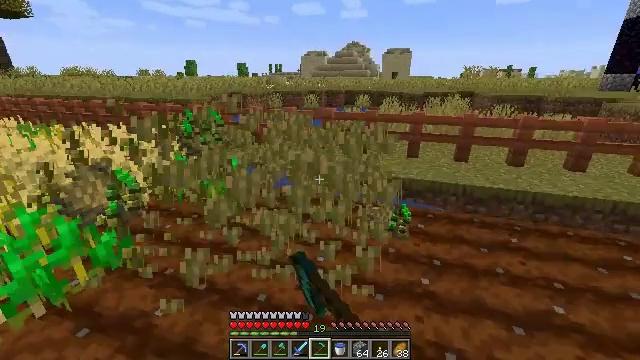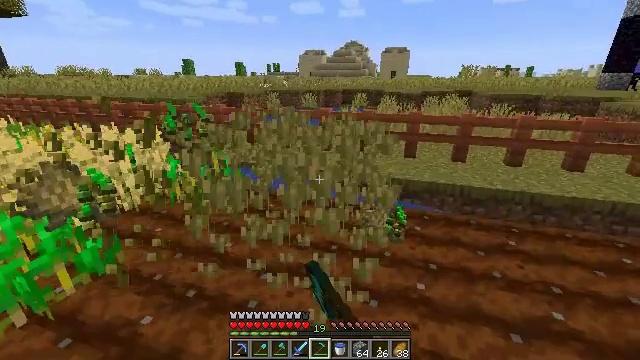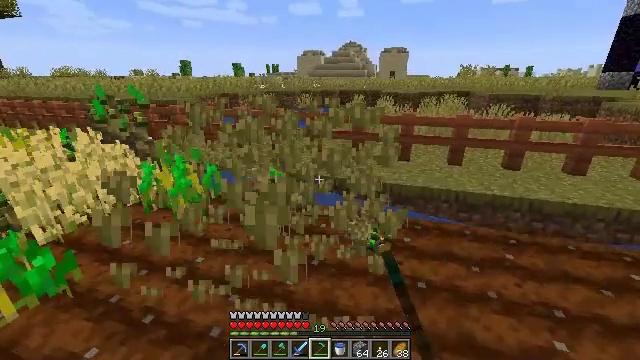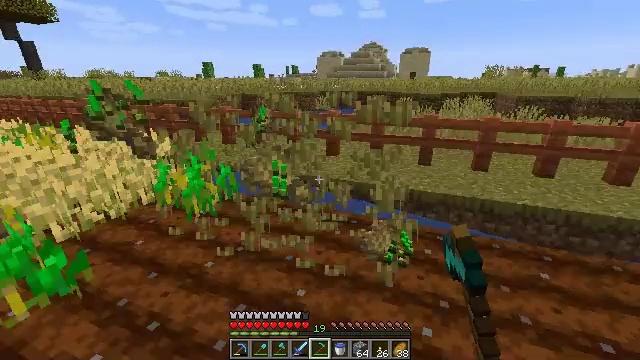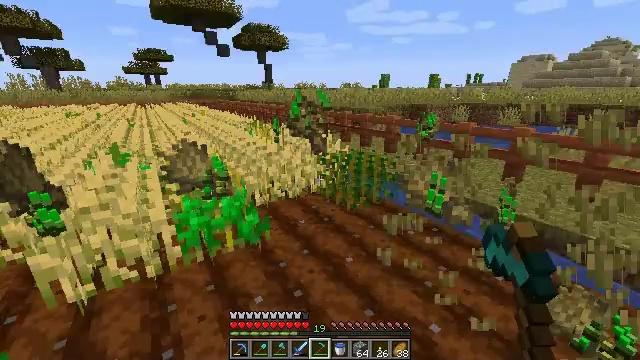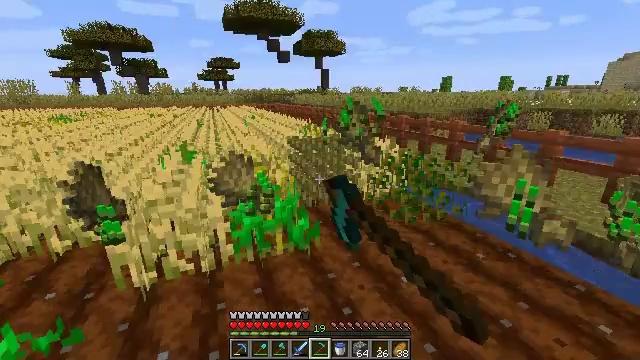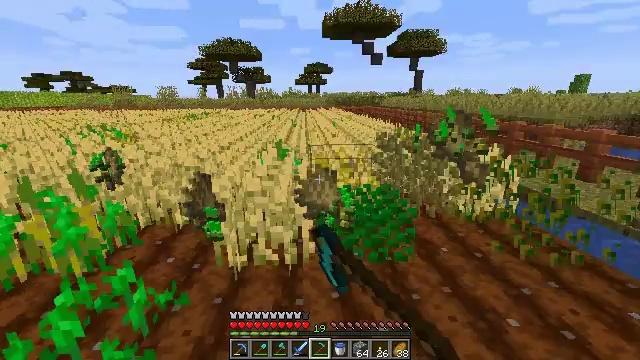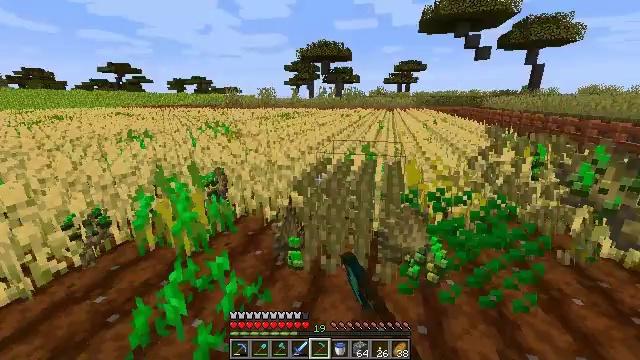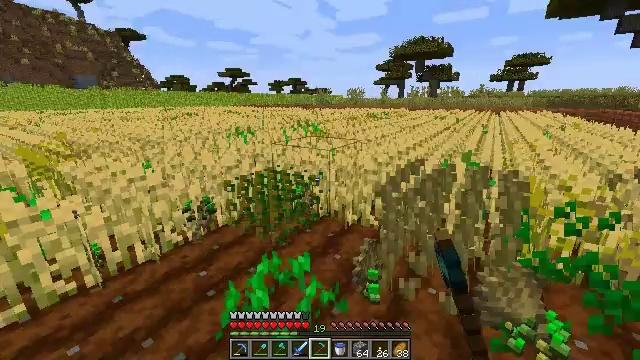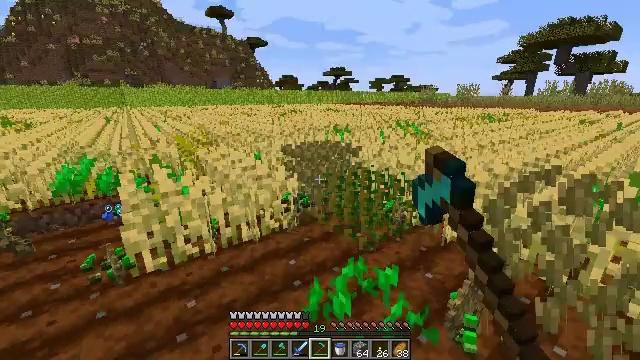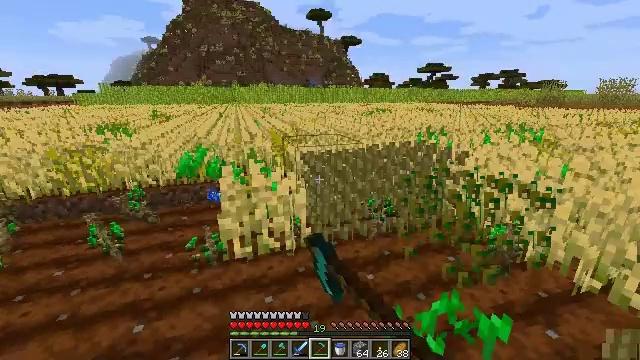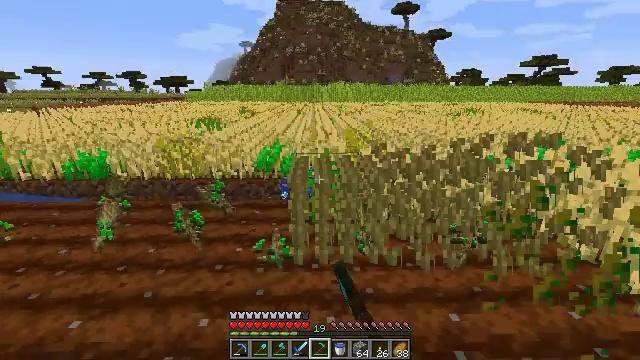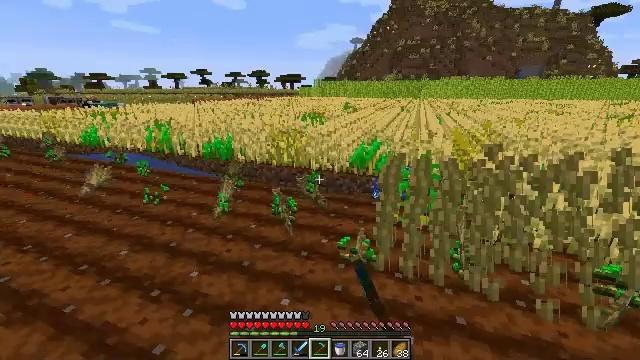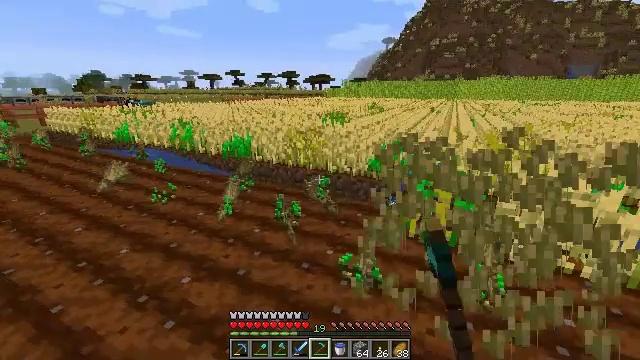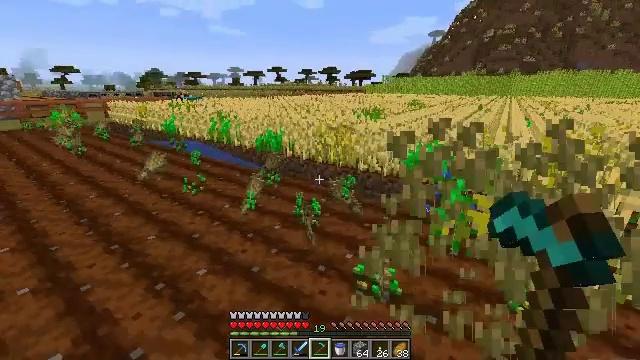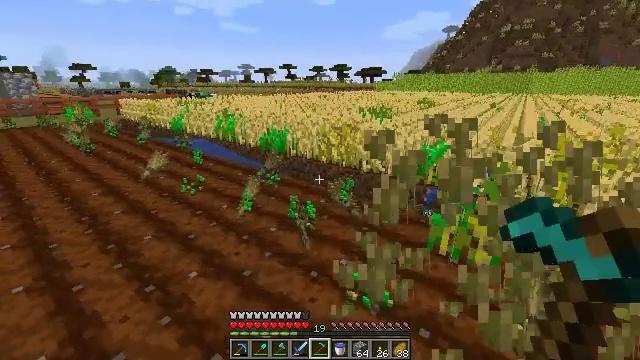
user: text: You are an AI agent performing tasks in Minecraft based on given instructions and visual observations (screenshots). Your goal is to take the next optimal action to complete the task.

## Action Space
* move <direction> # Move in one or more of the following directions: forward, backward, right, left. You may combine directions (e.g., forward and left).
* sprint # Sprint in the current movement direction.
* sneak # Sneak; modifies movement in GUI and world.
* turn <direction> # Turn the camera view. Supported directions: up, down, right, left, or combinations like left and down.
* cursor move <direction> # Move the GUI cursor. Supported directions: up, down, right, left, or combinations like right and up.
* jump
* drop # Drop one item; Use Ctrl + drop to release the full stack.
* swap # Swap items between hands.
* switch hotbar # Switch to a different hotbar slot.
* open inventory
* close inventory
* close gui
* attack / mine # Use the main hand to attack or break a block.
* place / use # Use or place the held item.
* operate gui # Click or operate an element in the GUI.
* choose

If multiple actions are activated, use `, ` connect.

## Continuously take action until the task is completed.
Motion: motion action
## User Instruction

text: Get wheat from the farmland.
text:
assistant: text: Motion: move forward and move right, attack / mine
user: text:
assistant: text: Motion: move forward and move right, attack / mine
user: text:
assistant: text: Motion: move forward and move left, turn left, attack / mine
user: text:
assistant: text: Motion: move forward and move left, turn left and up, attack / mine
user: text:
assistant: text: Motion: move forward and move left, turn left, attack / mine
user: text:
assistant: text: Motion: move forward and move left, turn left, attack / mine
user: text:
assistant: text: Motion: move forward and move left, turn left, attack / mine
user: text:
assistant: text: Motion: move forward and move left, turn left, attack / mine
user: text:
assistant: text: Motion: move forward and move left, turn left, attack / mine
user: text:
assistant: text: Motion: move forward and move left, turn left, attack / mine
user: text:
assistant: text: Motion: move forward, turn left, attack / mine
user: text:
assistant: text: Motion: move forward and move right, turn left, attack / mine
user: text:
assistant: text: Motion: move forward and move right, turn left, attack / mine
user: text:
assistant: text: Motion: move forward and move right, turn left, attack / mine
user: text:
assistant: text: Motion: move right, turn left, attack / mine
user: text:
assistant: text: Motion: move right, turn right, attack / mine
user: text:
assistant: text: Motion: move right, turn right, attack / mine
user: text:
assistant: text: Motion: move right, turn right and up, attack / mine
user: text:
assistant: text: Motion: move right, turn right, attack / mine
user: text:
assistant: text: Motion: move right, turn right, attack / mine
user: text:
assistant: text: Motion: move right, turn right, attack / mine
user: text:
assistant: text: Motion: move left, turn right, attack / mine
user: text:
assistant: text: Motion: move left, turn right, attack / mine
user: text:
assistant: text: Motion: move left, turn right, attack / mine
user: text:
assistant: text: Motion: move right, turn right, attack / mine
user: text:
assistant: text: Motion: move right, turn right, attack / mine
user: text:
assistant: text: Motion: move right, turn right, attack / mine
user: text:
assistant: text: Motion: move right, turn right, attack / mine
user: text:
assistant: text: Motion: move right, turn right, attack / mine
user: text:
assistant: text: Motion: move forward and move right, attack / mine